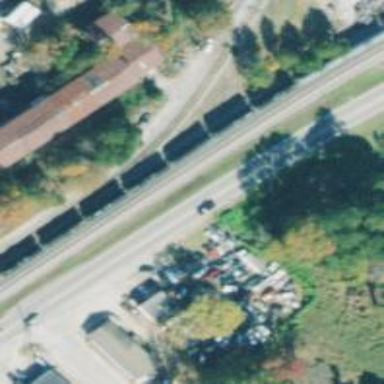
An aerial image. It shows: Railway spur junction.